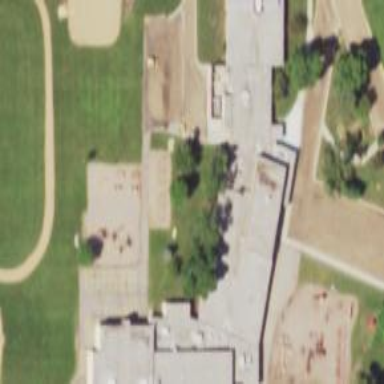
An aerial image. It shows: School building.